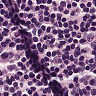
Metastatic tissue present: no